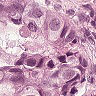
Metastatic tissue present: yes